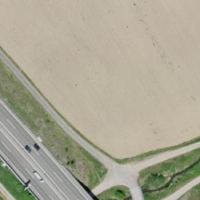
EUNIS habitat code: 52
Species observed at this site:
Certhia brachydactyla
Corvus corone
Cyanistes caeruleus
Lophophanes cristatus
Sturnus vulgaris
Troglodytes troglodytes
Passer domesticus
Fringilla coelebs
Buteo buteo
Sylvia atricapilla
Carduelis carduelis
Turdus merula
Columba palumbus
Phylloscopus collybita
Parus major
Erithacus rubecula
Hirundo rustica
Milvus milvus
Phoenicurus ochruros
Sitta europaea
Oriolus oriolus
Motacilla alba
Periparus ater